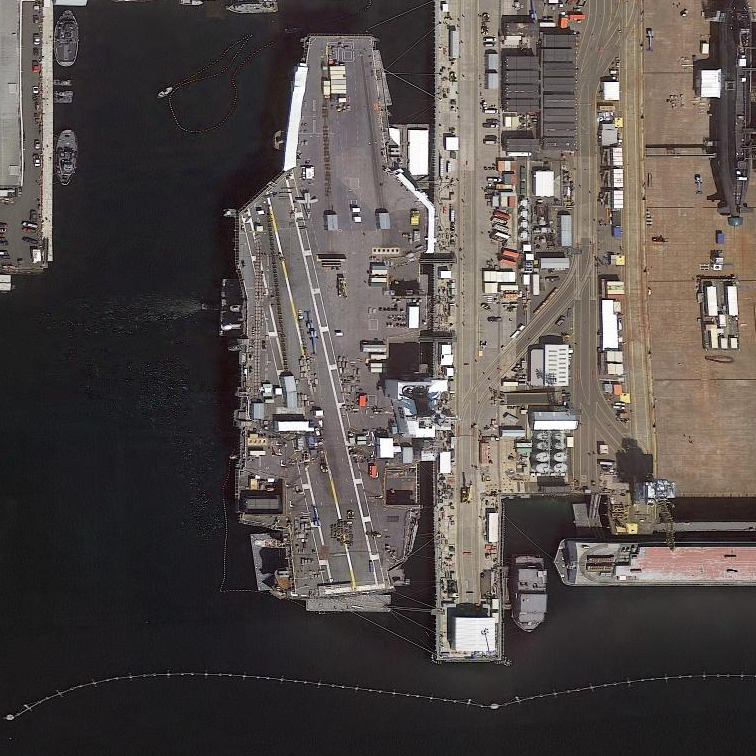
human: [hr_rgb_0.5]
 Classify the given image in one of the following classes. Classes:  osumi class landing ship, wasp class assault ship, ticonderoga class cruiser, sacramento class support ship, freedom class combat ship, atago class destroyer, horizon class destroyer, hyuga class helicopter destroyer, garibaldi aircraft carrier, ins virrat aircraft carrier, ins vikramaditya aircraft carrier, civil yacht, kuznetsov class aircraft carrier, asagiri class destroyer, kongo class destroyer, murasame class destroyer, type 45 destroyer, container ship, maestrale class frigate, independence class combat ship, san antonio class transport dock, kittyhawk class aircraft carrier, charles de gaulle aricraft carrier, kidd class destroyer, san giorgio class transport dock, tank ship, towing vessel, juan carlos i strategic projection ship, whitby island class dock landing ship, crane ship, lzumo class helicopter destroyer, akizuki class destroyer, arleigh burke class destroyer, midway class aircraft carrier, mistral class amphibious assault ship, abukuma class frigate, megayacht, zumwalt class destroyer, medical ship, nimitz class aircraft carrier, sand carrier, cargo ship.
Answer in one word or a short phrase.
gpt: Nimitz class aircraft carrier